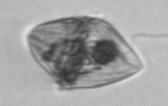
Label: Gyrodinium